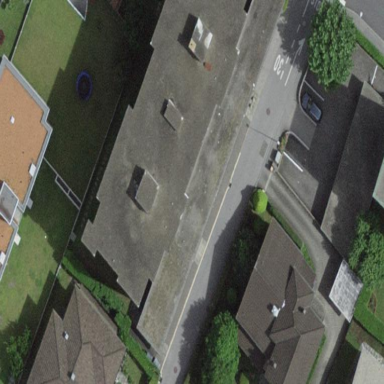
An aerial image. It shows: View of roof of building.